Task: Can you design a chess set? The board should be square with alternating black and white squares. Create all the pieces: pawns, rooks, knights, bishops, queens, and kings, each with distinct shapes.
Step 4012:
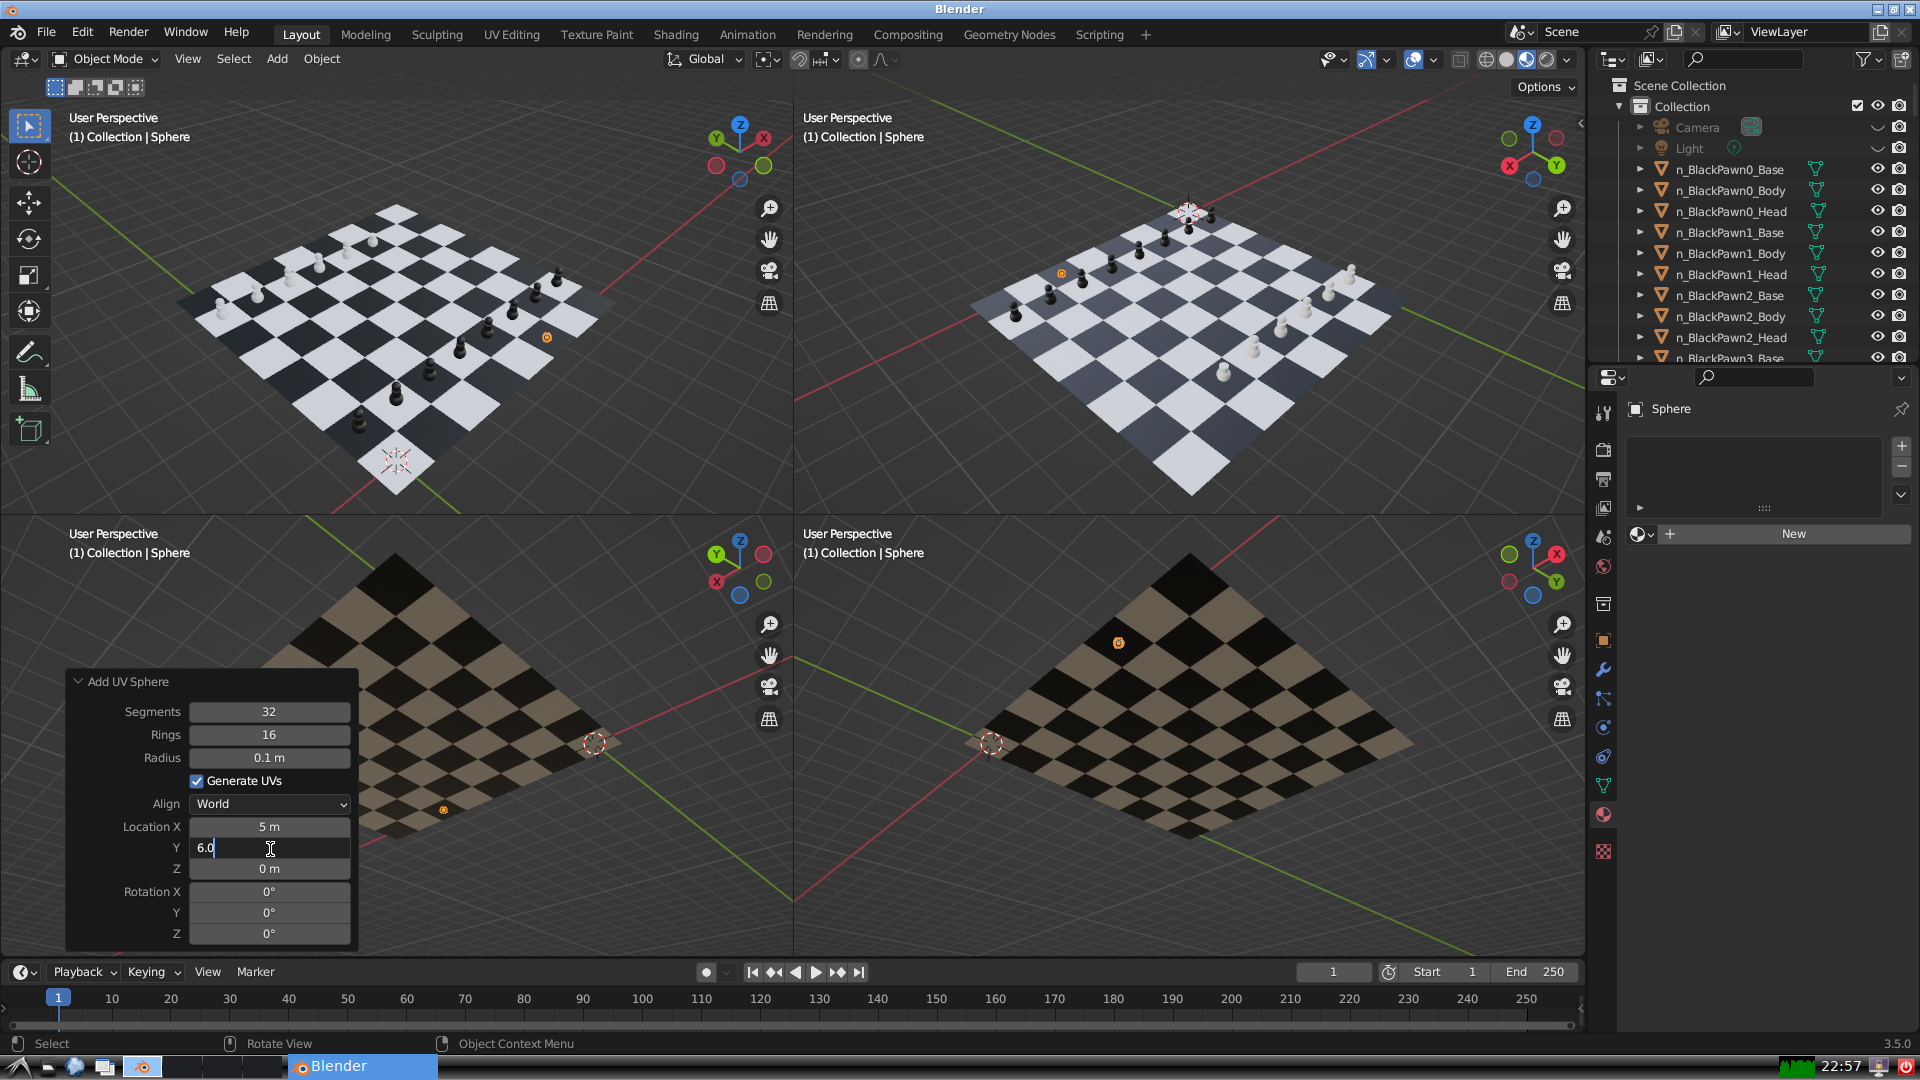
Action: {"key_press": ['Return']}